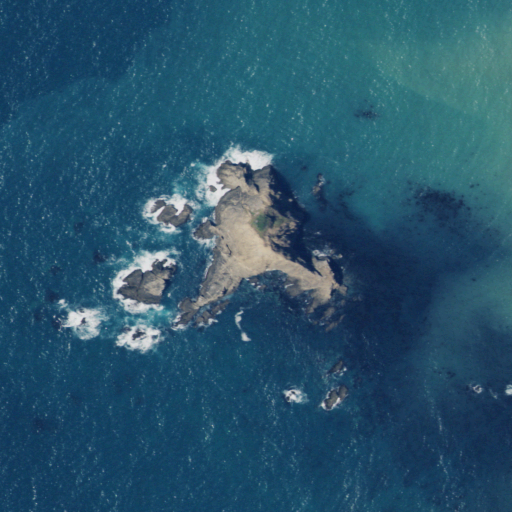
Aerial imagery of island in California named Gunderson Rock containing only open water